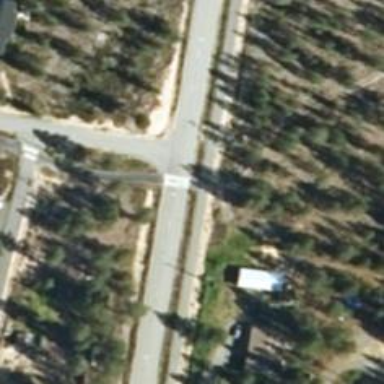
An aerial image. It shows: Uncontrolled and marked road crossing.